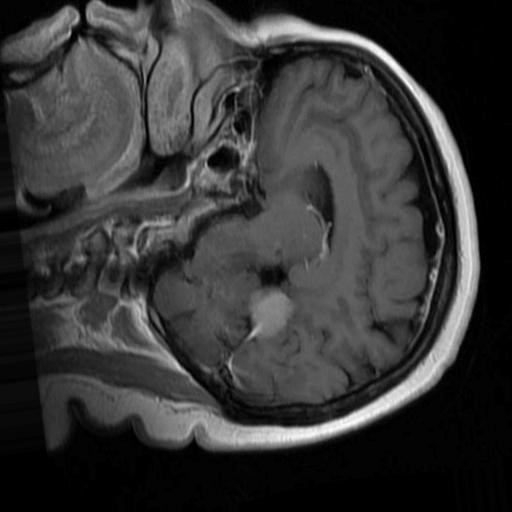
Label: brain_menin